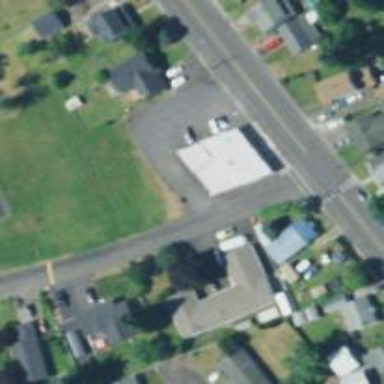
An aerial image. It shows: Convenience shop.